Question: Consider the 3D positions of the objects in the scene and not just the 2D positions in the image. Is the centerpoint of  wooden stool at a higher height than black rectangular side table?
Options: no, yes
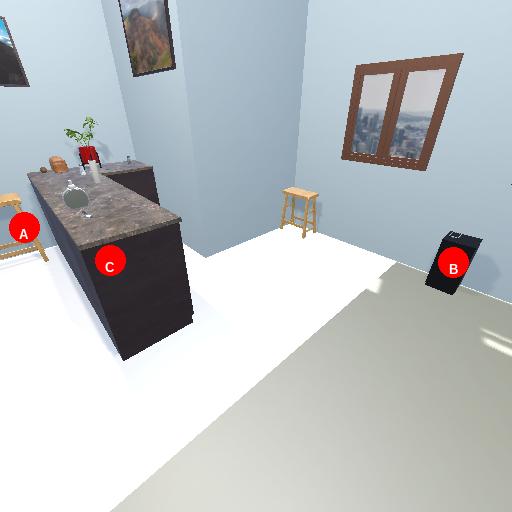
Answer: no